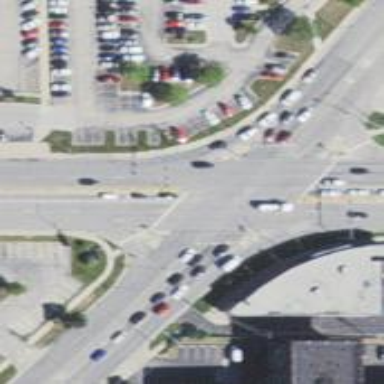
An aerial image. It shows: Footway with traffic island. The crossing has lines marking the island.